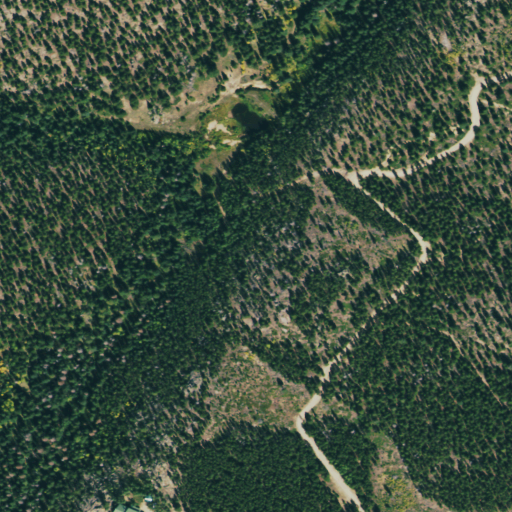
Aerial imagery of plain(s) in Colorado named Pierson Park containing only evergreen forest